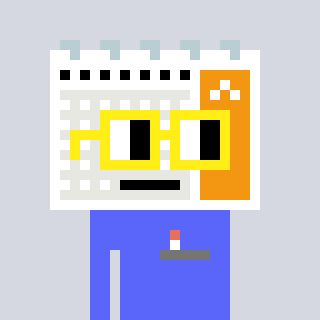
a pixel art character with square yellow glasses, a calendar-shaped head and a purple-colored body on a cool background